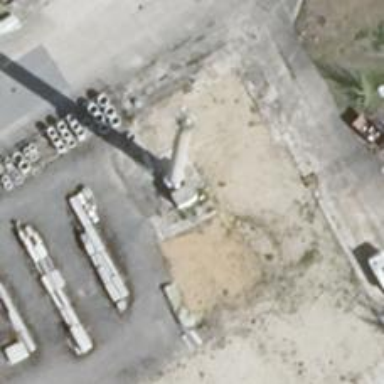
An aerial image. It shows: Mast tower used for communication.